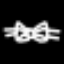
Label: chair